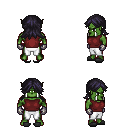
a pixel art fantasy rpg character, male body template, orc, green skin, maroon sleeveless shirt, white pants, raven loose hair, metal gloves, gray slippers, four views (front, back, left, right), 2x2 character sprite sheet, small pixel art, hard edges, no anti-aliasing